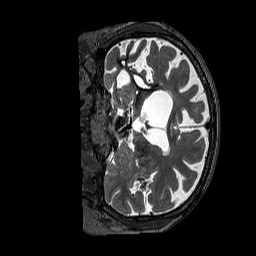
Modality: T2w
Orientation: coronal
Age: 67
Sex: female
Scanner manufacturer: siemens
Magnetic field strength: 3 T
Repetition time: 3.2 s
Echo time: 0.567 s